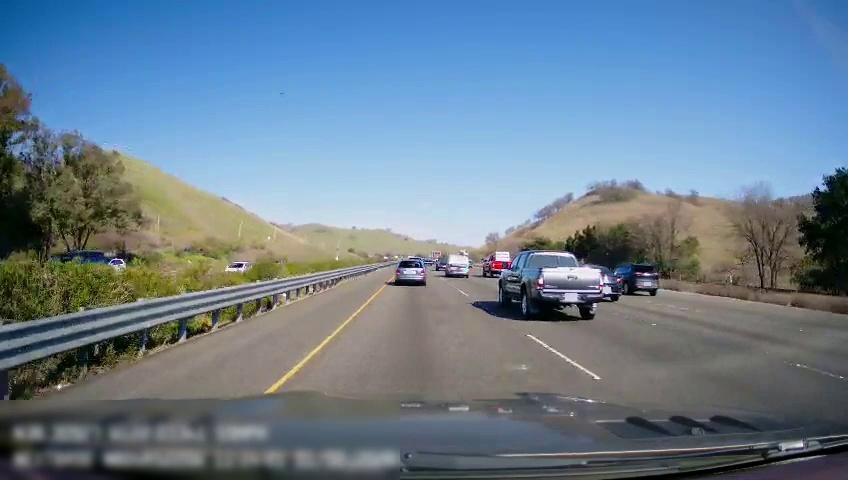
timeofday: Day
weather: Sunny
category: Drivable Space
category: Vehicles | Car
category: Vehicles | SUV
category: Vehicles | Car
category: Vehicles | SUV
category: Vehicles | SUV
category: Vehicles | Truck
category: Vehicles | Truck
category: Vehicles | Car
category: Vehicles | SUV
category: Vehicles | Van
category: Vehicles | Truck
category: Vehicles | SUV
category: Lanes | Current Lane
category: Lanes | Current Lane
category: Lanes | Alternate Lane
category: Lanes | Alternate Lane